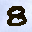
Label: 8